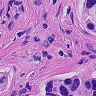
Metastatic tissue present: yes